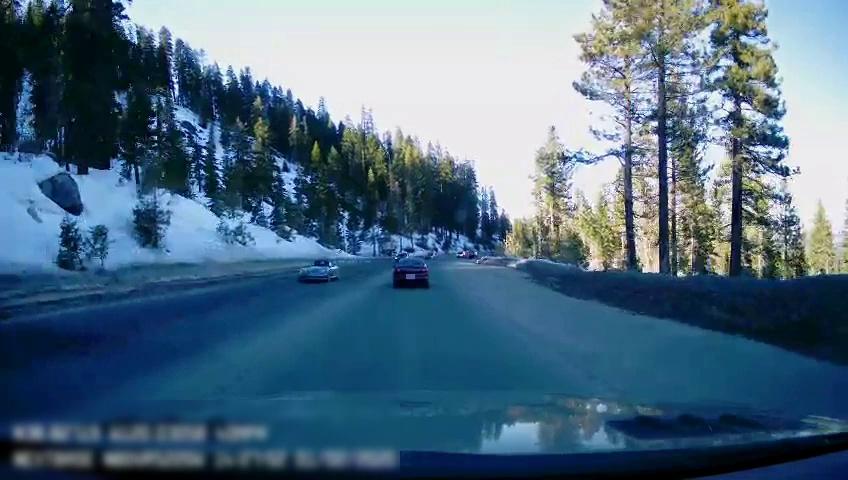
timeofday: Day
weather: Sunny
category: Drivable Space
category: Vehicles | Car
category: Vehicles | Car
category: Lanes | Opposite Lane
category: Lanes | Opposite Lane
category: Lanes | Current Lane